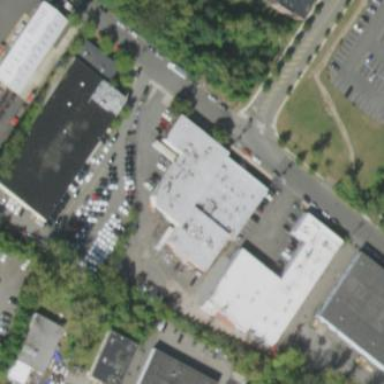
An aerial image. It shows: Building.